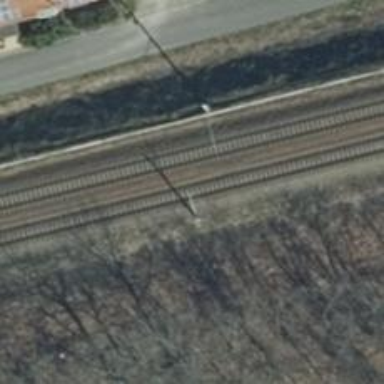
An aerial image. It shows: Railway milestone with catenary mast.